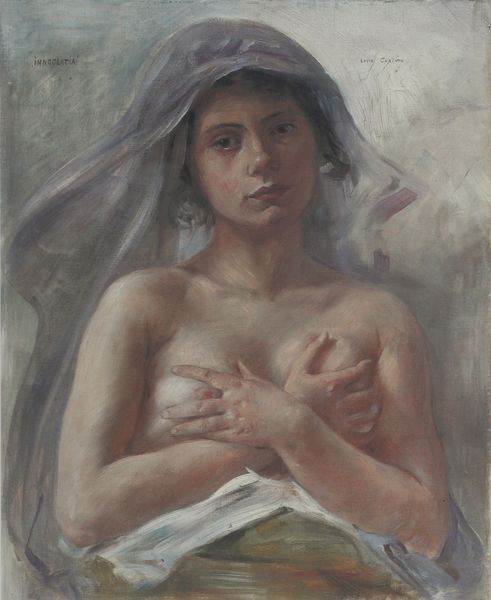
Titel: Innocentia
Künstler: Lovis Corinth
Standort: München
Institution: Städtische Galerie im Lenbachhaus
Schlagwörter: akt, blau, dunkel, hand, haut, nackt, schatten, umhang, weiß, aquarell, baden, grün, impressionismus, mädchen, ocker, wäsche, braun, brust, busen, ellbogen, finger, frau, grau, haar, hell, hintergrund, kleid, licht, mund, nase, pastell, schwarz, blick, dame, rot, schleier, tuch, haube, malerei, symbolismus, jung, wand, arme, augen, blass, falten, gesicht, halten, inkarnat, bild, bildnis, hals, hände, portrait, porträt, signatur, öl, wind, auge, haare, halbfigur, realismus, stoff, tücher, decke, brünett, en face, frontal, hübsch, kinn, lippen, rosa, schulter, schultern, schön, traurig, tugend, fliegen, kopfbedeckung, brüste, liebe, berge, mauer, flattern, braut, weiblich, kopftuch, ernst, büste, melancholisch, muse, halbnackt, nackte, nachdenklich, brustwarze, brustwarzen, scham, oberkörper, bedecken, entblößt, oben, bad, dirne, keusch, corinth, lovis corinth, unbekleidet, kreuz, bedeckt, nackig, nakt, jungfrau, verbergen, leinwand, allegorie, ölmalerei, verführung, verdecken, bleich, slevogt, schlüsselbein, unschuldig, maria, verdeckt, schutz, warze, überkreuzt, münchner schule, unschuld, susanna, gemäde, nippel, warzen, bedeckung, kreu, deutscher impressionismus, überkreuz, milchig, aug, lactans, hare, barbusig, pastelltöne, bristwarzen, brustbein, helle haut, venus pudica, handflächen, hüftstück, bedacht, keuschheit, bedeckte brüste, brusrt, entblößr, frau schleier, innocentia, schlier, verkreuzt, augen traurig, augen mud